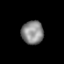
Tissue: prostate
Cell type: T cells
Senescence score: 0.1572
Nuclear area (px): 501
Mean DAPI intensity: 137.94